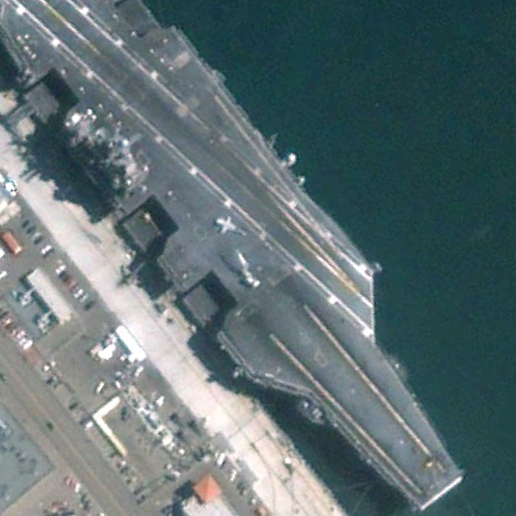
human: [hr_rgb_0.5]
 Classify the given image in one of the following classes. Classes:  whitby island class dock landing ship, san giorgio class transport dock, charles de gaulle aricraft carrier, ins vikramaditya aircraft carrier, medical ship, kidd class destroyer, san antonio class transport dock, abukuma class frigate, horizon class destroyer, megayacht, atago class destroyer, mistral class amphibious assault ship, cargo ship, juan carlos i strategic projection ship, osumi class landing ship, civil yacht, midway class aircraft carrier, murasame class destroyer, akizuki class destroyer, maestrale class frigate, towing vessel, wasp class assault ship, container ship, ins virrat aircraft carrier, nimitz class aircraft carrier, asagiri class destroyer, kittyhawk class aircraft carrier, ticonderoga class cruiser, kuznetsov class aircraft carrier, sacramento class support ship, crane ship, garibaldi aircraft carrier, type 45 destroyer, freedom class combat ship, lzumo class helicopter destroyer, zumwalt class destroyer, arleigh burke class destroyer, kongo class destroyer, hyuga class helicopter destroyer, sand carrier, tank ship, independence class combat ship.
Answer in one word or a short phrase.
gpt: Nimitz class aircraft carrier